Question: I followed some other response on how to submit form data using React form's onSubmit to pass what comes out to console as SyntheticBaseEvent to a function called handleSubmit.
Right now I'm just destructuring the object into its values and I do it manually.
I figured out what I want to access but I'm relatively certain you should be able to create a FormData object that will do the necessary work for me.
Here is the code snippet that is relevant:
'''
export default function Login() {
function handleSubmit(event: SyntheticEvent) {
event.preventDefault();
console.log(event);
console.log(event.target[0].value)
const temp = new FormData(event.target as HTMLFormElement);
console.log(temp);
}
return (
<div className="mx-[40%] mt-[10%] ">
<form onSubmit={handleSubmit} className="bg-white shadow-md outline-blue-200 outline rounded px-6 pt-6 pb-4 mb-4">
'''
Here is the console output:

Notice the type coercion that is required for TypeScript to be happy. Removing the type hint from the function allows you to do 'new FormData(event.target)' but the output to console is the same.
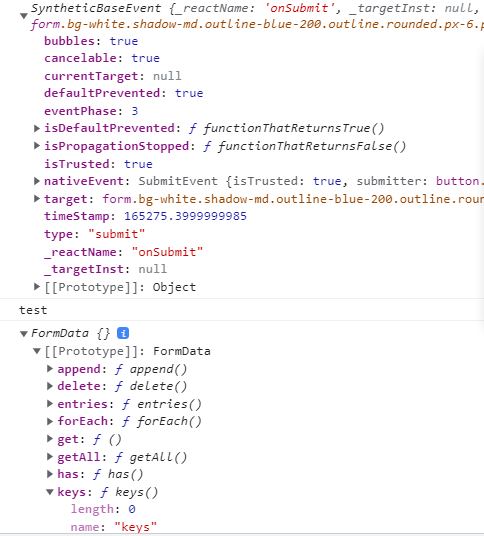
Answer: I did it like this btw
'''
async function handleSubmit(event: SyntheticEvent) {
event.preventDefault();
const username = event.target[0].value;
const plaintext = event.target[1].value;
const emailOpt = event.target[2].value;
const registerPayload = { username:username, password:plaintext, email:emailOpt}
const tempArr = [];
for (const key in registerPayload){
tempArr.push(encodeURIComponent(key)+'='+encodeURIComponent(registerPayload[key]))
}
// const content = tempArr.join('&');
// console.log(content)
try {
const res = fetch("/api/auth/register",{
method: 'POST',
body: JSON.stringify(registerPayload),
headers: {"Content-Type": "application/json"}
}).then((res) => {
if(res.ok) {
window.location.replace("/login");
}else{
console.log("There was an error registering");
setErrorMessage(res.statusText)
}
})
return res;
} catch (err) {
console.log(err);
}
}
'''
The synthetic event exposes targets which are the form data (not sure if this is intended or correct but it gets the job done.)